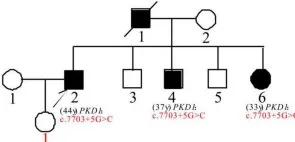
Pedigree diagram and sequencing results of proband F. (B) A heterozygous intron variation (c.7703 + 5G > C) of the PKD1 gene in the proband (II-2) and affected family members (II-4 and II-6) were identified. The mutation sites are indicated by a red arrows in panel (B).
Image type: pathology (giemsa)